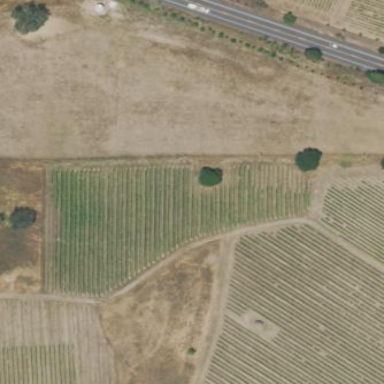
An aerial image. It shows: Vineyard with grape crops.